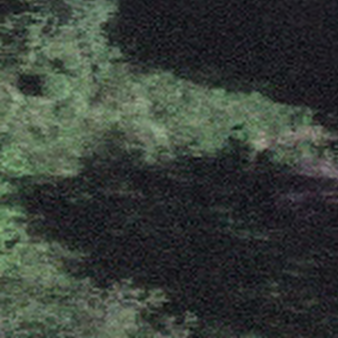
Label: other